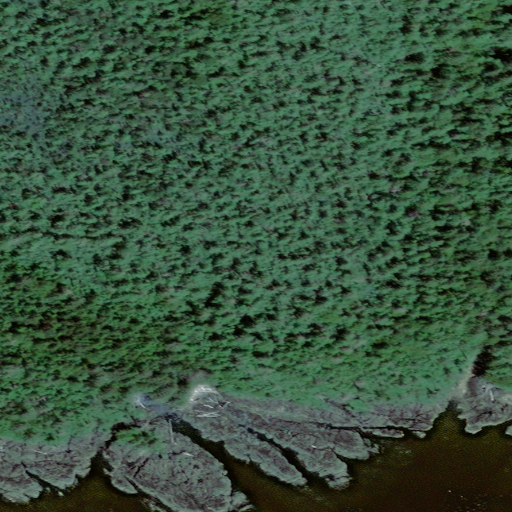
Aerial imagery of cape in Alaska named Niblack Point containing only unknown